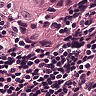
Metastatic tissue present: yes